Question: I am watching a lecture from the University of California at Berkeley about creating arrays in Java. The professor presents the following code, and claims the code will create fractions such as 1/6, 2/6, etc. (I added main() so it can be tested.)
'''
public class Test {
public static void main(String[] args) {
Fraction[] f = new Fraction[5];
for (int i=0; i<5; i++){
f[i] = new Fraction(i, 6);
}
}
}
'''
I am testing this in Eclipse, obviously the code does not compile since there is no class Fraction, and even if I change Fraction to double the code still will not produce any fractions.
I am guessing the professor intended to write this:
'''
public class Test {
public static void main(String[] args) {
double[] f = new double[5];
for (int i=0; i<5; i++){
f[i] = (i/6);
}
}
}
'''
Is my reasoning correct?
Source: <URL> @12:25

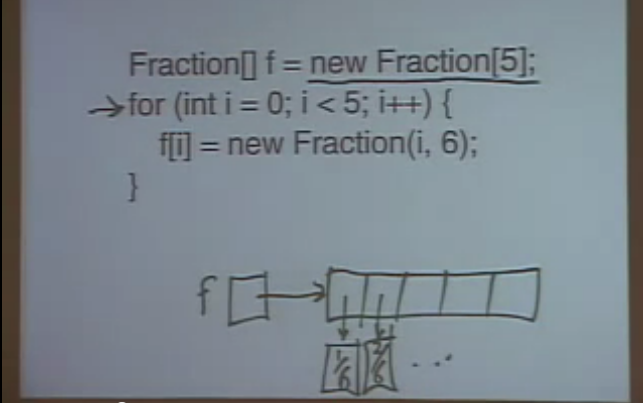
Answer: First of all, note that this will start at '0/6', not '1/6'. Second of all, the professor is most probably referring to a hypothetical 'Fraction' class that stores fractions (i.e. a numerator and a denominator as two 'int's); a 'double' cannot do this.
Now, if you want to use doubles (which will not store exact fractions per se but rather the approximate numbers they represent), you have to use double division (and not integer division, as you are currently performing):
'''
f[i] = i/6.0;
'''
---
As @StephenTG points out, the 'Fraction' class seems to be implemented <URL>.